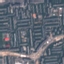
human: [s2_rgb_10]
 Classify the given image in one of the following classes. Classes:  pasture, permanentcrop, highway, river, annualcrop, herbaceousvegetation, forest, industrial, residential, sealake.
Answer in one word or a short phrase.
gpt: Residential